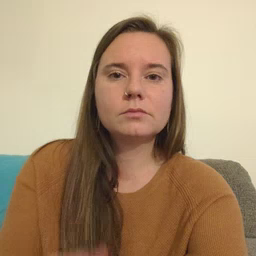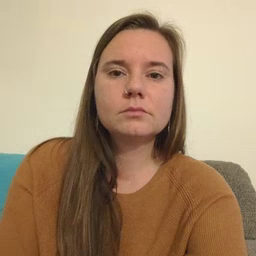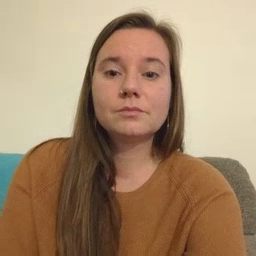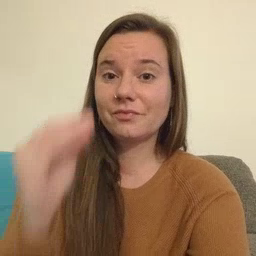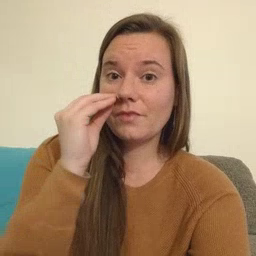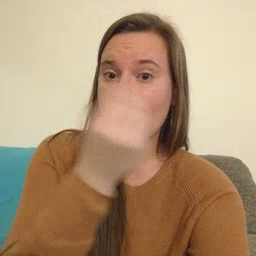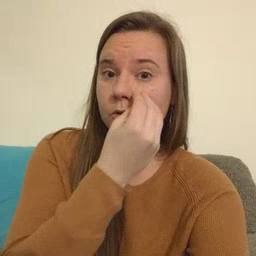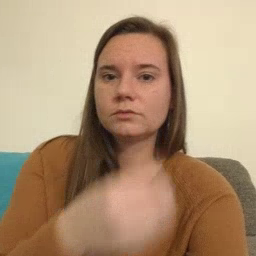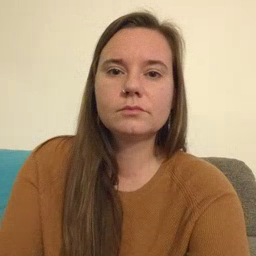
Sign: flower